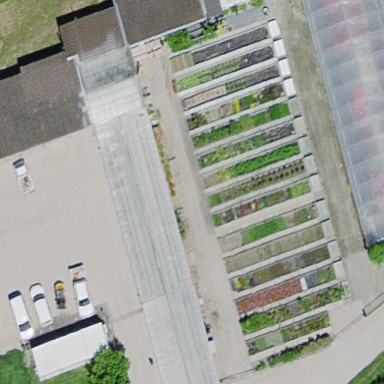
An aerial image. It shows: Greenhouse.